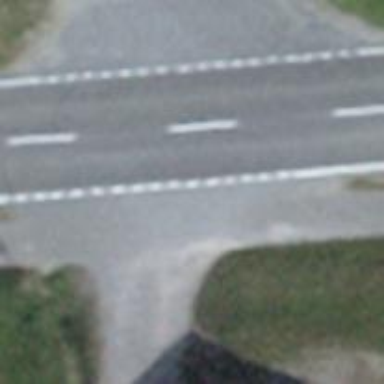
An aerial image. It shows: Asphalt road classified as primary highway.